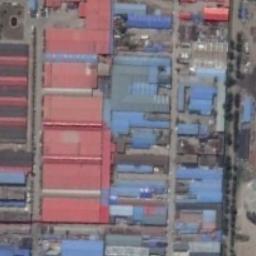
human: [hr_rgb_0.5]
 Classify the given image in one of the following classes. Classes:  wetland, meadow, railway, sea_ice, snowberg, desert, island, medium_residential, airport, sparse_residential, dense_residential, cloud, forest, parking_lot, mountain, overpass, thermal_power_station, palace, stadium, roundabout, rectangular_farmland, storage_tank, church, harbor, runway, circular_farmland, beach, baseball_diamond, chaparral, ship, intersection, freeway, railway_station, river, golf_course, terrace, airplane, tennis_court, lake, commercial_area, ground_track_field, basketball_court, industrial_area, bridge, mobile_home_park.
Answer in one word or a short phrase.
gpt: industrial_area